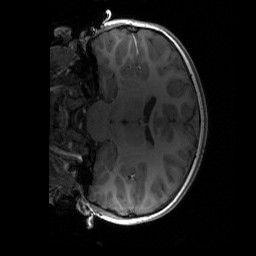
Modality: T1w
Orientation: coronal
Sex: male
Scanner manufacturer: siemens
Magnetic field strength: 3 T
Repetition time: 1.9 s
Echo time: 0.00243 s